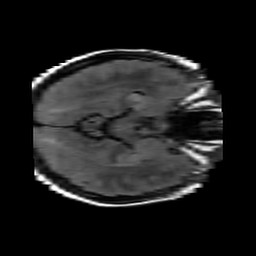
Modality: FLAIR
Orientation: axial
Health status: ill
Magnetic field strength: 3 T